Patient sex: M
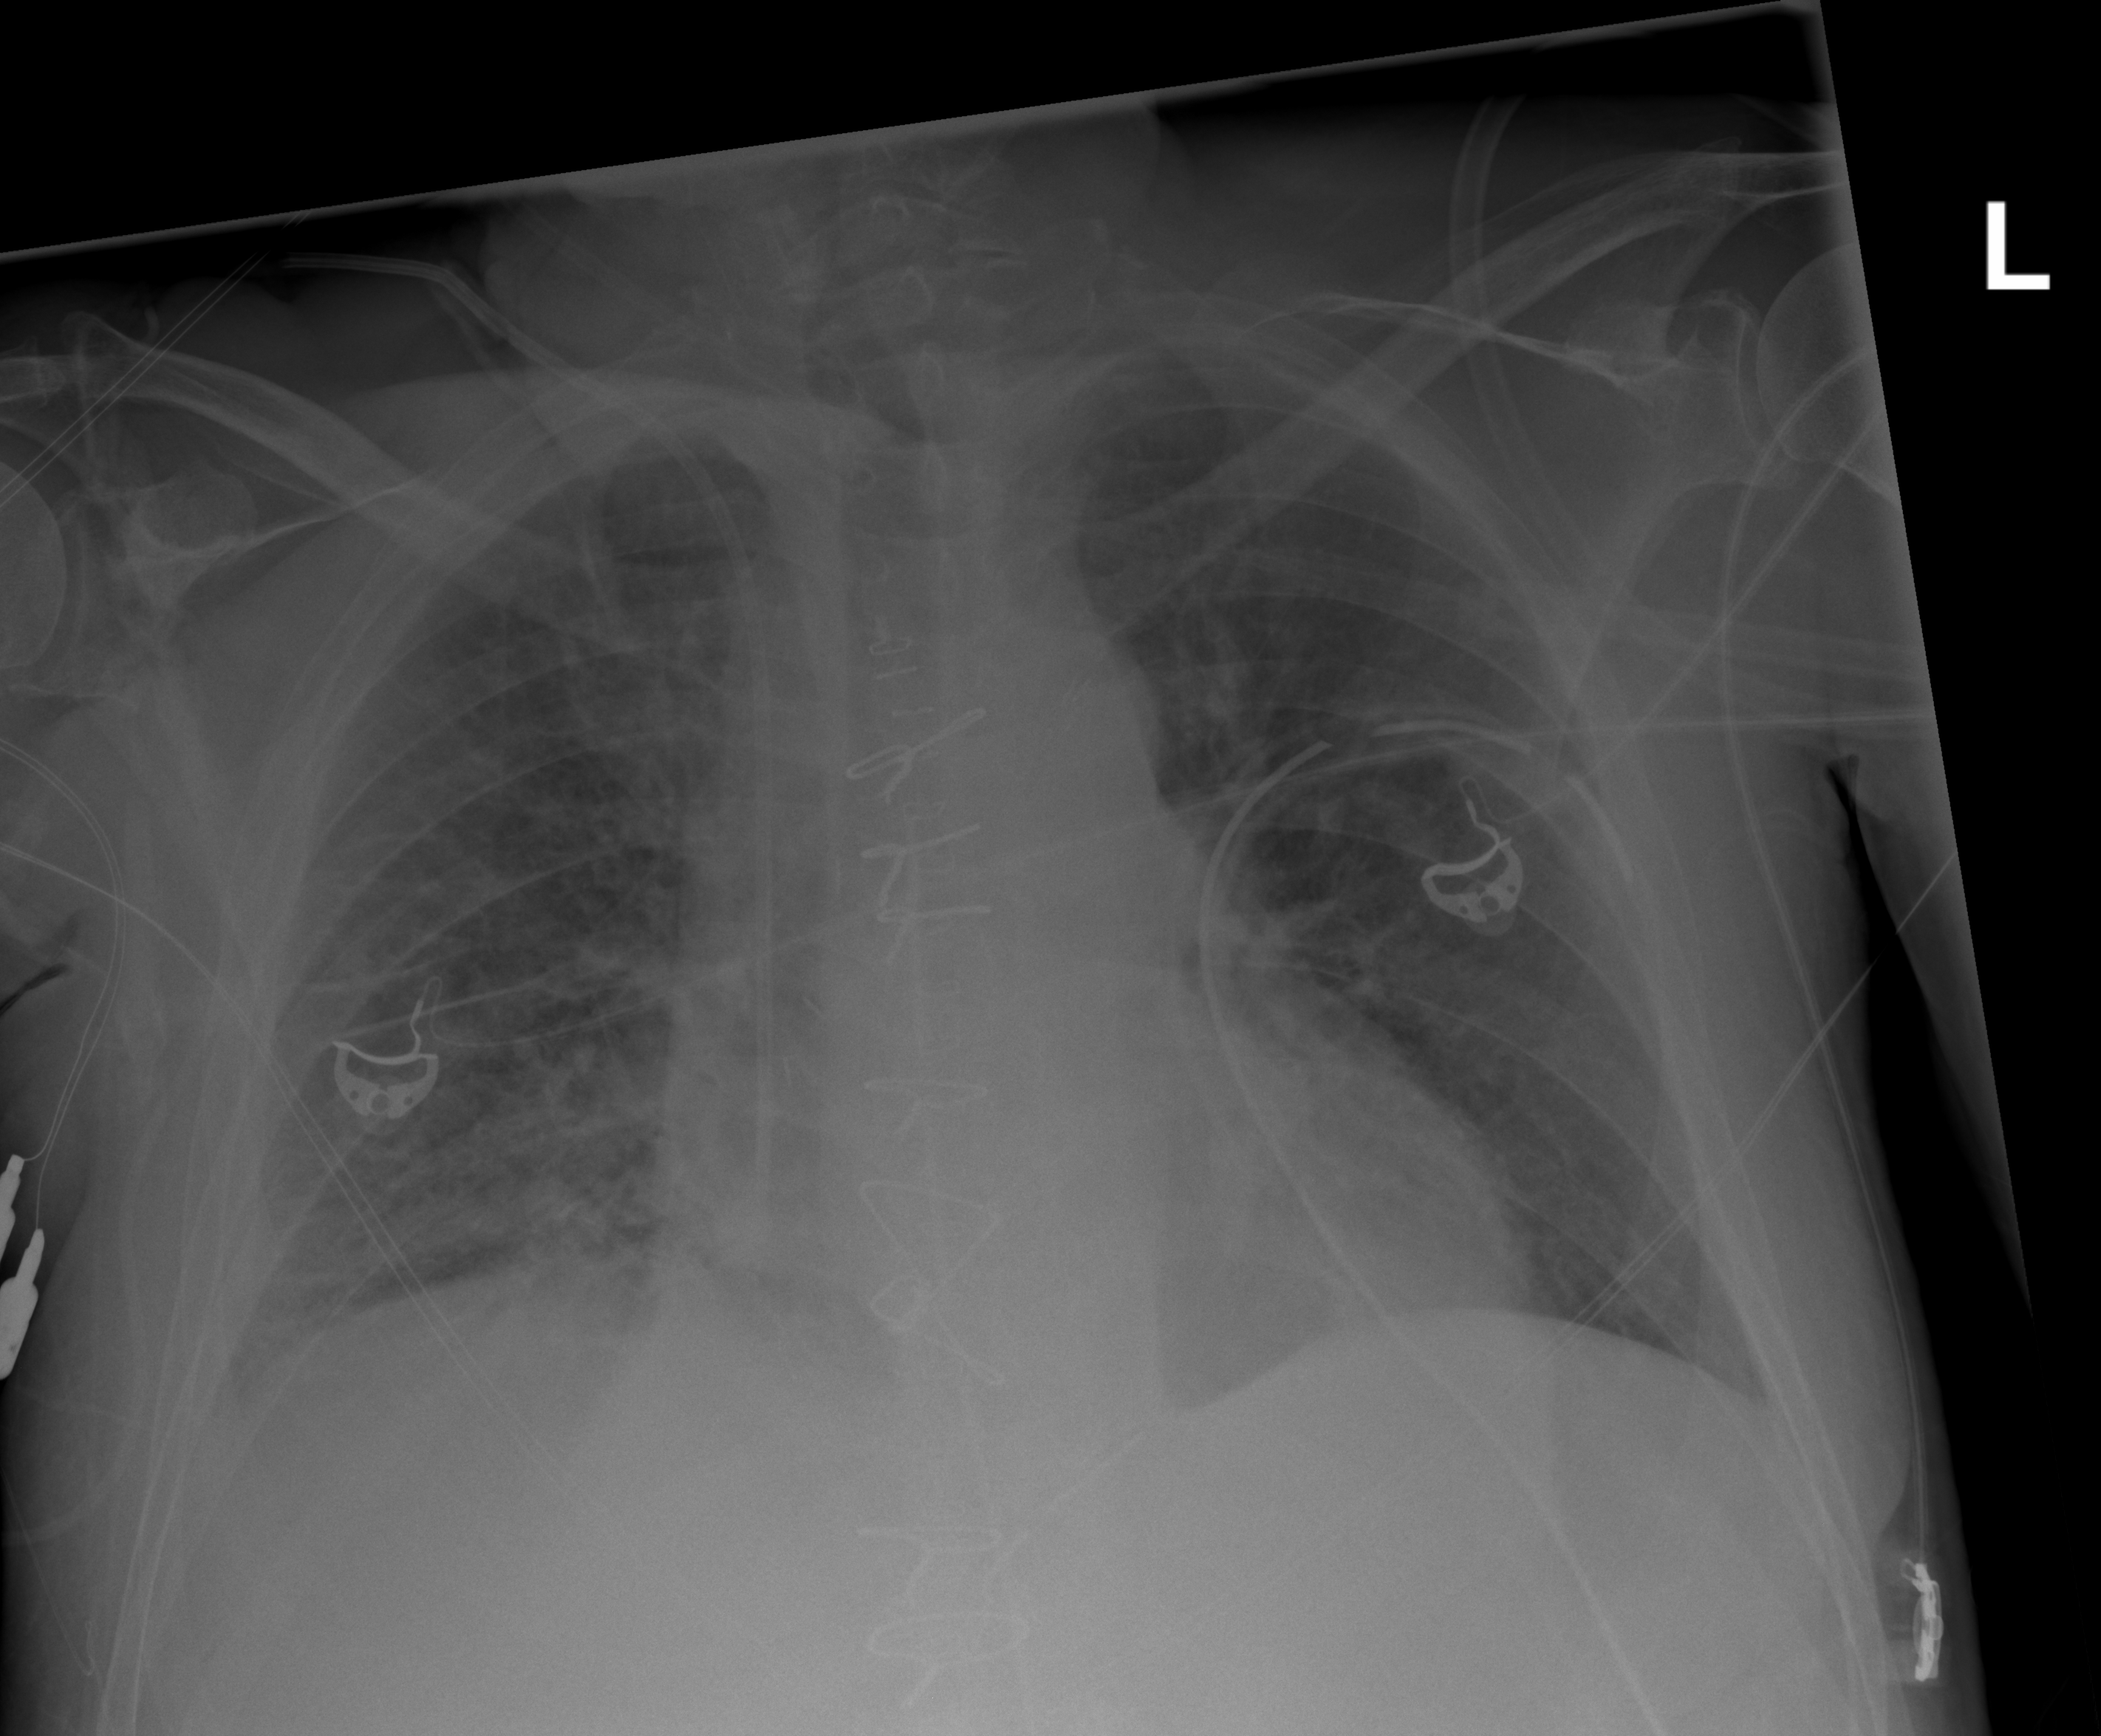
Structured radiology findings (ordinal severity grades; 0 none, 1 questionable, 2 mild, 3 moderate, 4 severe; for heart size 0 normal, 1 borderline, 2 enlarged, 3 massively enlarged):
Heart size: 1
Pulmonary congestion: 2
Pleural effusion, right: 1
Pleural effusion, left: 0
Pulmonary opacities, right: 2
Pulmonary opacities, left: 2
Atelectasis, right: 2
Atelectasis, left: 0